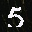
Label: 5